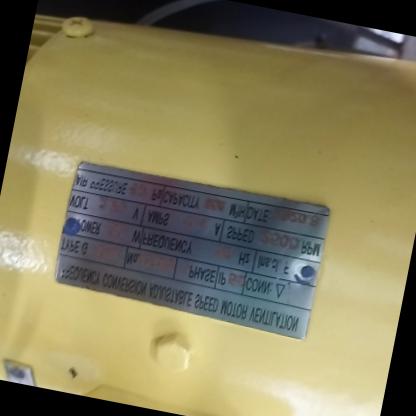
Klasa: tabliczka-znamionowa